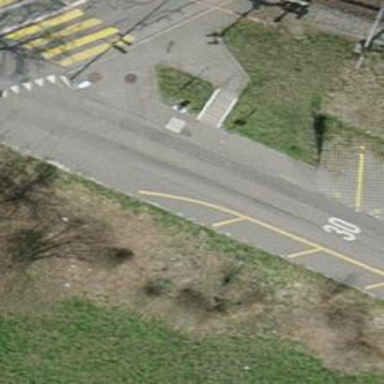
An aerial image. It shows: Bus stop with designated stop position for public transport.